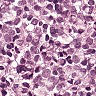
Metastatic tissue present: yes